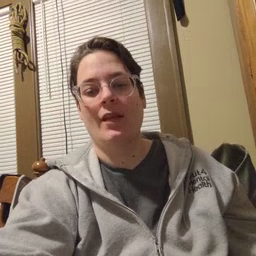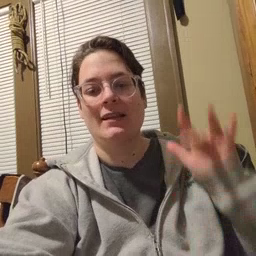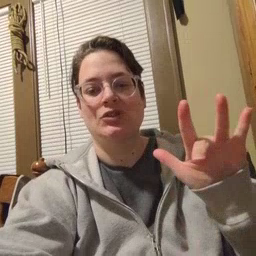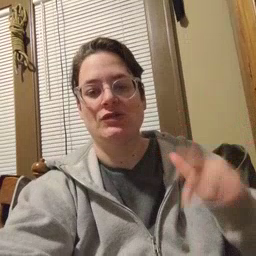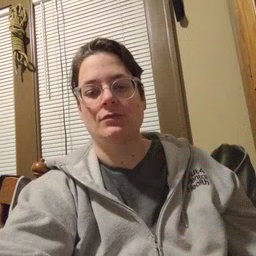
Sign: touch